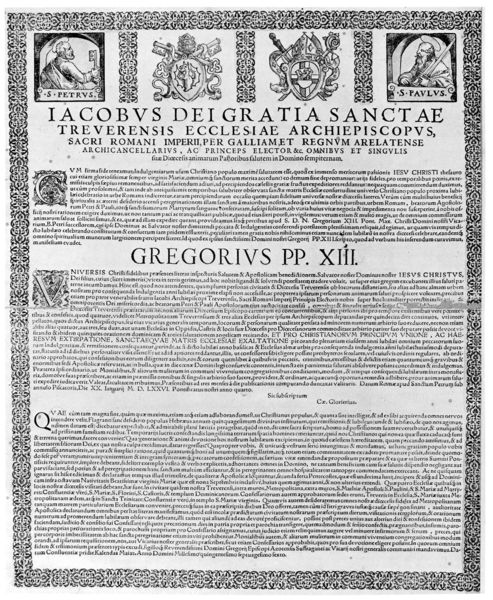
Titel: IACOBUS DEI GRATIA SANCTAE TREVERENSIS ESSLESIAE
Standort: Zürich.
Institution: Wickiana
Schlagwörter: mann, weiß, grau, männer, schwarz, hochformat, muster, ornament, bibel, rahmen, bild, kirche, umrandung, holzschnitt, schrift, papier, grafik, graphik, spalten, rand, papst, bordüre, ornamente, verzierung, penis, buch, druck, titel, seite, illustration, schwert, text, zeitung, überschrift, namen, rom, ranke, buchdruck, buchseite, wappen, brief, schreiben, struktur, erzbischof, heiliger, heilige, zeilen, absatz, urkunde, bulle, petrus, dokument, latein, lateinisch, apostel, apalten, majuskel, jakob, majuskeln, vignetten, jacobus, paulus, pabst, gregor, jacob, trier, seote, dekret, iacob, gregorius, edikt, 8, gallia, enzyklica, :*, gregor xiii, gregor 13., alet, papstbrief, pabst gregor, rankr, wasppen